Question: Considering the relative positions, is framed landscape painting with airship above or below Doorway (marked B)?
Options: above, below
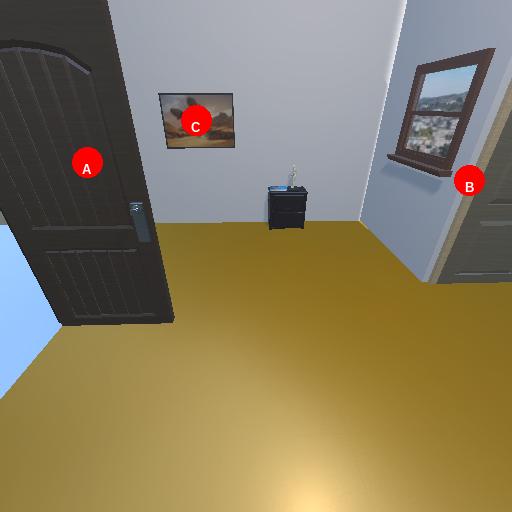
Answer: above